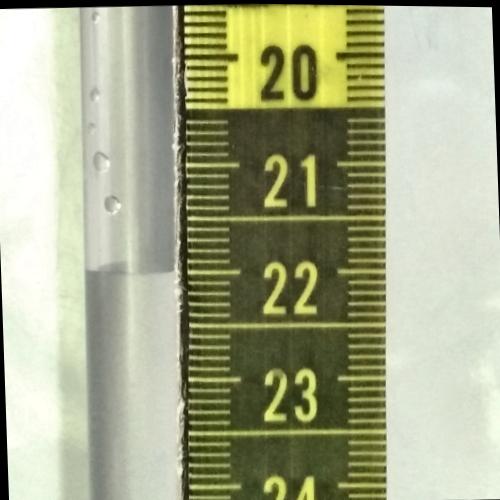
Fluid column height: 22.0 cm